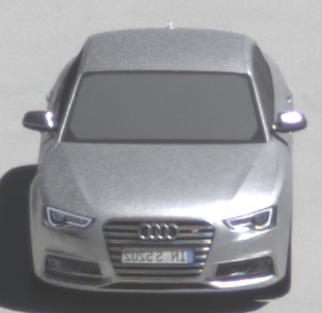
Make: Audi
Model: S5
Detailed model: F5
Model produced from: 2016
Model produced until: 2019
Doors: 2
Color: white
Road condition: dry road
Daytime: midday
Contrast: high contrast